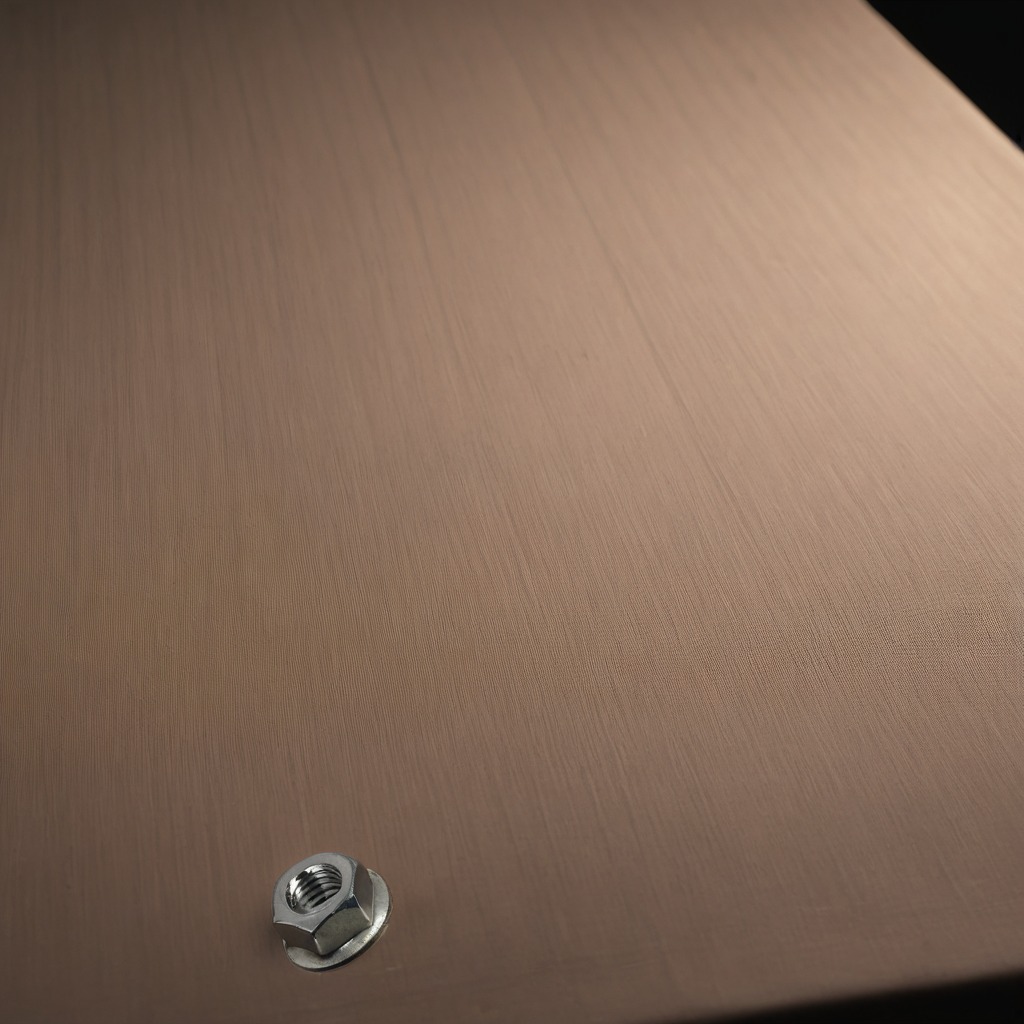
A metal nut lies on a wooden table.